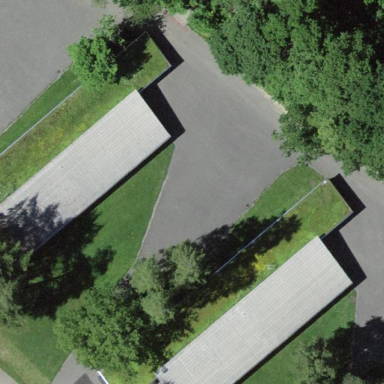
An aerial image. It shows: School building.